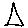
Label: triangle